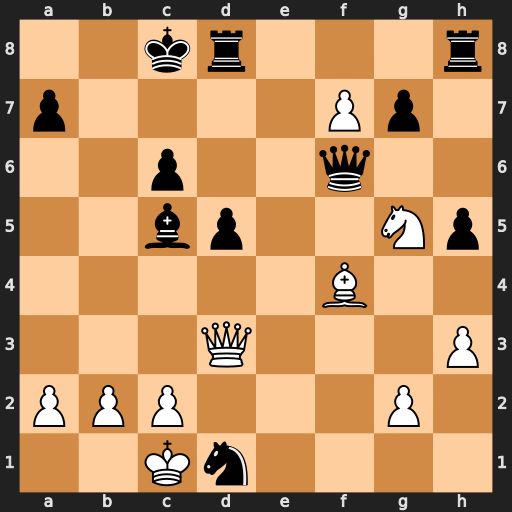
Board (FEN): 2kr3r/p4Pp1/2p2q2/2bp2Np/5B2/3Q3P/PPP3P1/2Kn4
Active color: w
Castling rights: -
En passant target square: -
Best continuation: Qa6+ Kd7 Qb7#